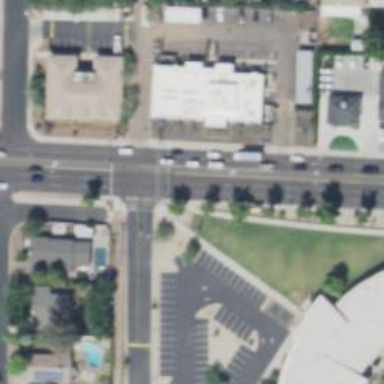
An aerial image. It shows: Solid stop line on the road.